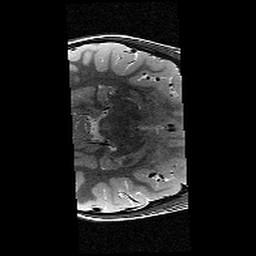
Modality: T2w
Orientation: axial
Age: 10
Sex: female
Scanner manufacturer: siemens
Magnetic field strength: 3 T
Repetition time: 9.23 s
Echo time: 0.067 s